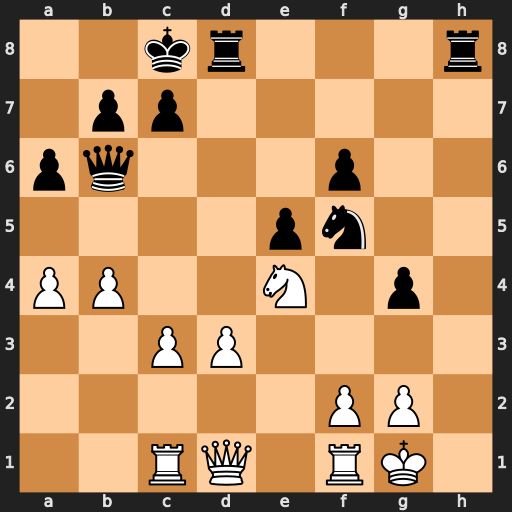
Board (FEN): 2kr3r/1pp5/pq3p2/4pn2/PP2N1p1/2PP4/5PP1/2RQ1RK1
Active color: w
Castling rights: -
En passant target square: -
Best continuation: Qxg4 Qe6 Nc5 Rdg8 Qe4